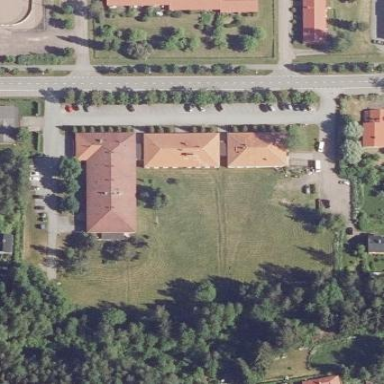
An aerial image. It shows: Hospital building.